Question: I need to find a vector in a numpy.array.
For example, I have a np.array named e and I want to find the vector [1, 2] in e (meaning that I would like to have the index of the vector inside the matrix) but apparently my programm see the vector even when is not present:

The code I use to built e in the following:
'''
import numpy as np
faces = np.array([[1,2,3,4],[5,6,2,1],[6,7,3,2],[7,8,4,3],[8,5,1,4],[8,7,6,5]])
e = np.zeros([6,4,2])
for k in range(len(faces)):
a = [faces[k][0], faces[k][1]]
b = [faces[k][1], faces[k][2]]
c = [faces[k][2], faces[k][3]]
d = [faces[k][3], faces[k][0]]
e[k] = np.array([a,b,c,d])
print('e: %s' %e)
'''
any clue how to solve this?
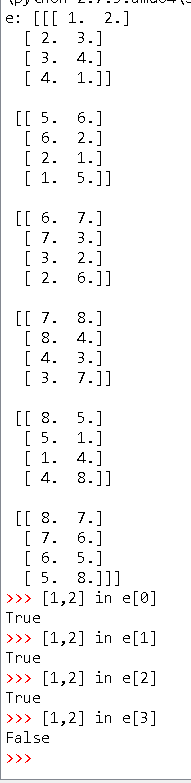
Answer: Try:
'''
e[np.all((e-np.array([1,2]))==0, axis=2)]
'''
Brief explanation. 'e-np.array([1,2])' returns '[0,0]' where it is '[1,2]' in array 'e'. 'np.all(..., axis=2' returns the Boolean array: 'True' if '[0,0]' 'False' otherwise (so things such as '[1,1]' will become False). Finally, just slice it from e.
To get the index of '[1,2]''s (there may be multiple sub vector '[1,2]'):
'''
np.argwhere(np.all((e-array([1,2]))==0, axis=2))
'''